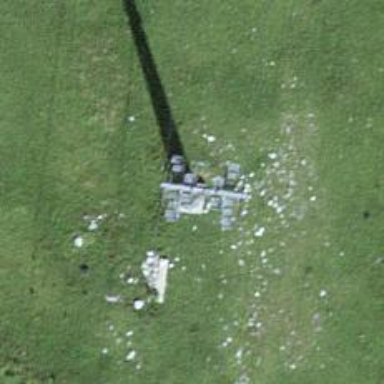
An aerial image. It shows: Pylon used for aerialway.